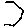
Label: hexagon